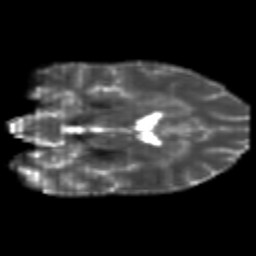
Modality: T2w
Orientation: coronal
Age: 24
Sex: male
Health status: healthy
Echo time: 0.074 s